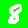
Digit: 8